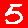
Digit: 5